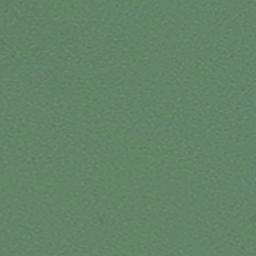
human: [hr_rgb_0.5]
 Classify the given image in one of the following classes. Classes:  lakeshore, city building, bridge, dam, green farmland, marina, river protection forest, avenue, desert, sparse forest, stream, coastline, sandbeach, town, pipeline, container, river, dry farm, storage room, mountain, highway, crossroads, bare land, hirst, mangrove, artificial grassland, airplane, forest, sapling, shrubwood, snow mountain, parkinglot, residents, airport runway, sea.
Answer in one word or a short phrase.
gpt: sea